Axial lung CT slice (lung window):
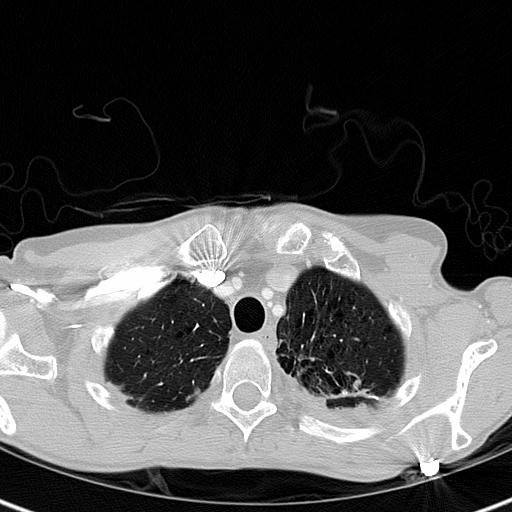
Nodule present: no